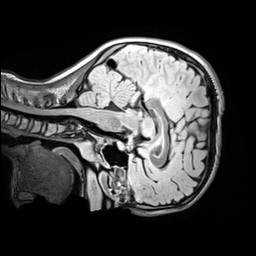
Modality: FLAIR
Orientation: sagittal
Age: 12
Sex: female
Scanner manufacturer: siemens
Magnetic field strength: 3 T
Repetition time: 5 s
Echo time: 0.388 s